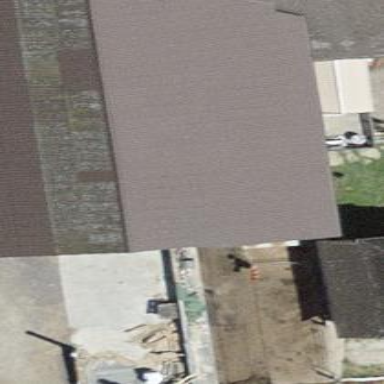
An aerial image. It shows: Farm building.